Question: I'm having trouble with this graphic in Chrome 16 and Safari 5 Desktop:
<URL>

To reproduce the problem view with your window maximized, then reduce the height of your window and reload.
The framerate suffers tremendously if it's full screen, but if you reduce the window height then webkit seems happy with the graphic. Opera and Firefox have no problem at either size.
The graphic is created with d3.js, but I think it would happen with the same SVG image too as it's just code that generates elements. The cursor movement is pure js.
As a sidenote, I've discovered that mousemovement is smooth if I use 'translate3d(x, y, 0)' instead of top and left, but I'd prefer to use this as a last resort. 'translate(x, y)' is slow too.
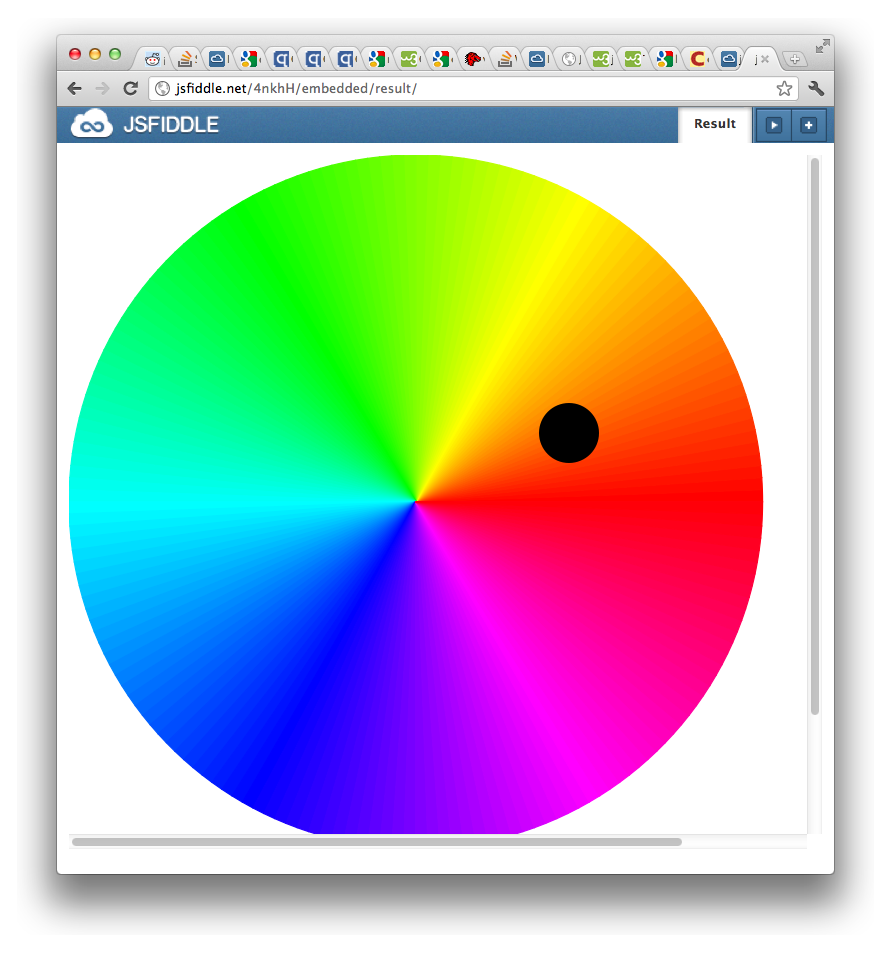
Answer: The simple answer is that it's expensive to redraw. :) Even though the rainbow in the background isn't changing as you move the circle around, the browser may need to redraw those elements as you move other elements (the black circle) on top. Browsers usually have smart repainting, where they detect the dirty region and redraw as few elements as possible; for example, when the window is smaller, the browser doesn't have to redraw elements and parts of elements that are outside the visible area. However, there's no performance guarantee.
You can sometimes trick the browser into caching background elements into a bitmap for faster redraw by applying a CSS 3D transform (-webkit-transform: translate3d). For example, I use that here to rotate a complex scene. Click and drag on the interior of the circle to rotate:
<URL>
Alternatively, you could render the static background into a Canvas element, and then draw your dynamic SVG or HTML parts on top of it. This forces the browser to cache the background pixels for faster redraw.